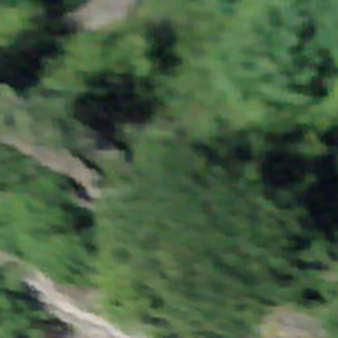
Label: other